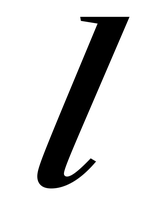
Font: LibreCaslonText-Italic_SemiBold_Italic